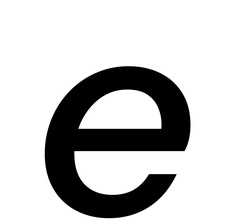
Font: InstrumentSans-Italic_Medium_Italic